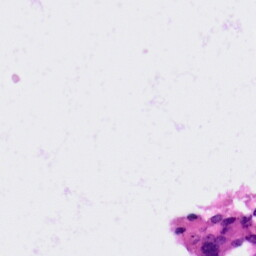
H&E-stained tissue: Ovarian